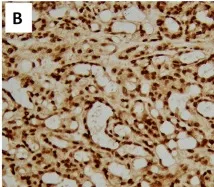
PAX8 (positive).
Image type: pathology (immunostaining)